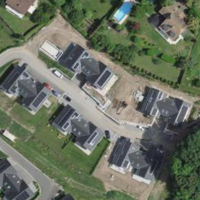
EUNIS habitat code: 55
Species observed at this site:
Tussilago farfara